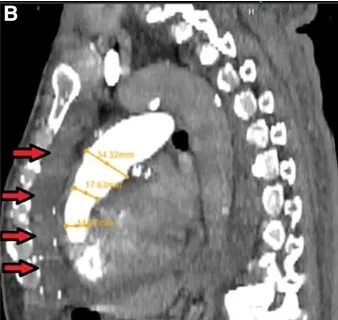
(B) MPR images show narrowing of RVOT secondary to external pressure effect by retrosternal hematoma (arrows).
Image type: radiology (ct)